Question: Steps to reproduce:
1. Create a new project using Xcode6 (single view template, iPhone only, Objective-C)
2. Navigate to project settings and change the deployment target from 8.0 to 7.1
3. Run the application on a iPhone5/S with 7.1 installed or in the iPhone5/s 7.1 simulator (You may have to download the iOS7.1 simulators)
4. The app appears with black bars on the top and the bottom.

If you run the application on the iPhone5/S 8.0 simulator, the screen will appear as expected, all white.
Why is this happening? Is there a fix or workaround?
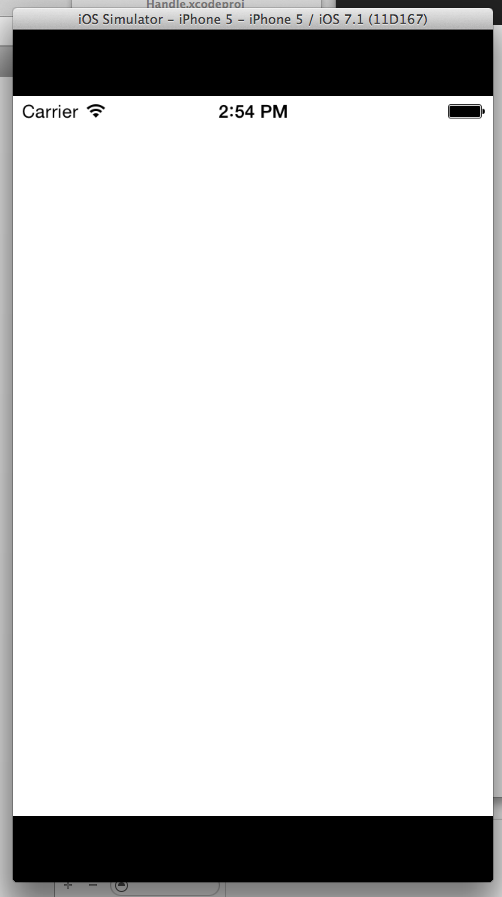
Answer: I was able to resolve the issue manually, seems like it is a bug with Xcode for now and I will file a radar report.
To resolve the issue, follow the below steps:
1. Navigate to project settings
2. Under "App Icons and Launch Images" click on "Use Asset Catalog"
3. Select "Migrate" on the popup that appears.
This should fix the issue.